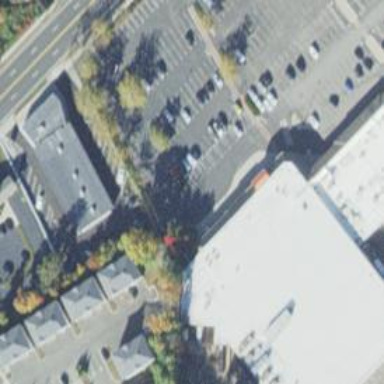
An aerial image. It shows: Supermarket.